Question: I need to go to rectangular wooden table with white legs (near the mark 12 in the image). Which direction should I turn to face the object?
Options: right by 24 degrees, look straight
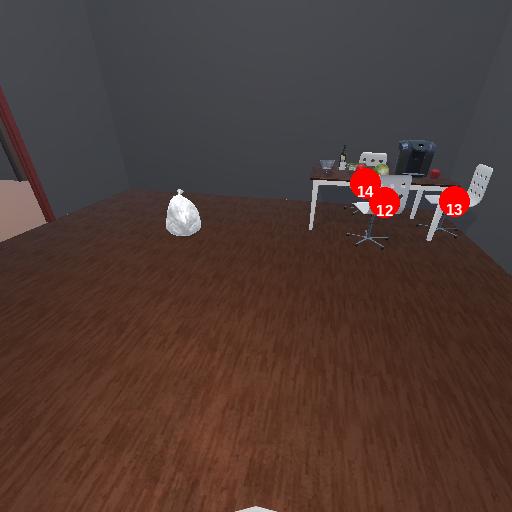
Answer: right by 24 degrees